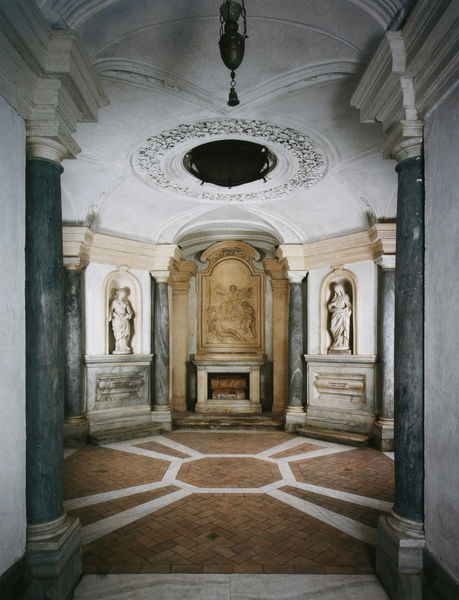
Titel: Unterkirche, Oktagonale Kapelle
Künstler: Pietro da Cortona
Standort: Rom
Institution: SS. Luca e Martina
Schlagwörter: blau, weiß, frauen, grün, bunt, lampe, marmor, raum, schwarz, säule, säulen, tür, beige, muster, ornament, architektur, stein, innenraum, kirche, boden, figur, gewand, interieur, decke, gewänder, innen, kamin, kreis, rund, skulptur, statue, relief, farbig, perspektive, pflaster, mauer, ziegel, figuren, kuppel, weiblich, ornamente, verzierung, leuchter, stuck, stufe, plastik, tor, halle, foto, fotografie, fussboden, eingang, nische, gewölbe, kreuz, stern, fliesen, kacheln, altar, inneres, kapitell, photo, portal, gesims, skulpturen, gruft, statuen, rosette, dekce, zentral, kapelle, heilige, fresko, basis, dorisch, marmorboden, gips, maria, klassik, achteckig, nischen, eingangshalle, spolien, dorische säulen, grablege, ampel, gewälbe, stuckatur, stukkatur, eingewölbt, rundsäulen, gewölbedecke, dymmetrie, figurenischen, ninenraum, octagonal